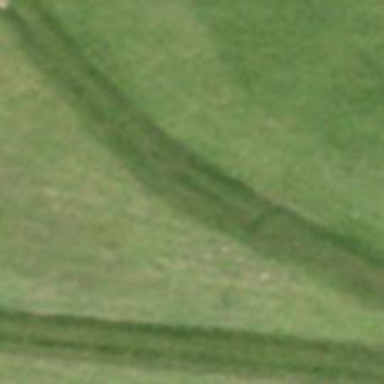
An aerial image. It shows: Track with very rough surface.